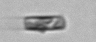
Label: Bacillariophyceae